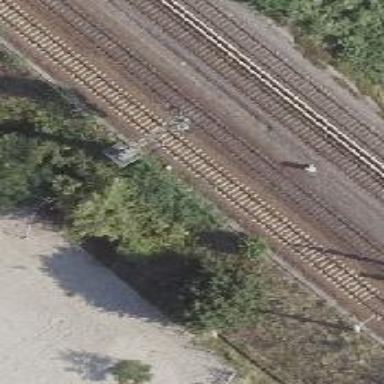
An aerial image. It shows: Railway signal.